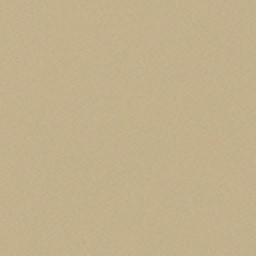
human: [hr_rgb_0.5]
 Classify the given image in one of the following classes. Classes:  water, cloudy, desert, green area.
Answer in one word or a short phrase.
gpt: desert